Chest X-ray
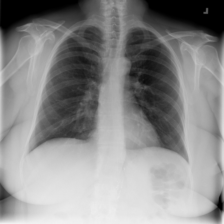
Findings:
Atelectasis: negative
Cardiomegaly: negative
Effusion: negative
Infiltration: negative
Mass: negative
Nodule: negative
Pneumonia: negative
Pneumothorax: negative
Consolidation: negative
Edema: negative
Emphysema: negative
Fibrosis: negative
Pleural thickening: negative
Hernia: negative